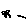
Label: bird